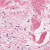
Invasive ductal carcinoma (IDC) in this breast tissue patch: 0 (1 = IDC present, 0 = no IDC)